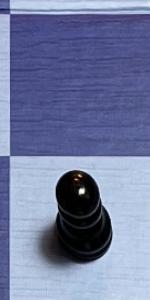
Label: Pawn_Black